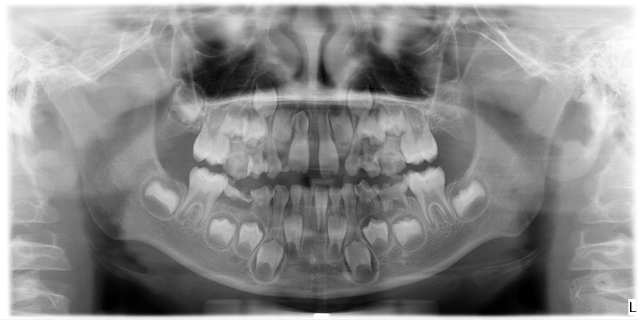
child